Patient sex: M
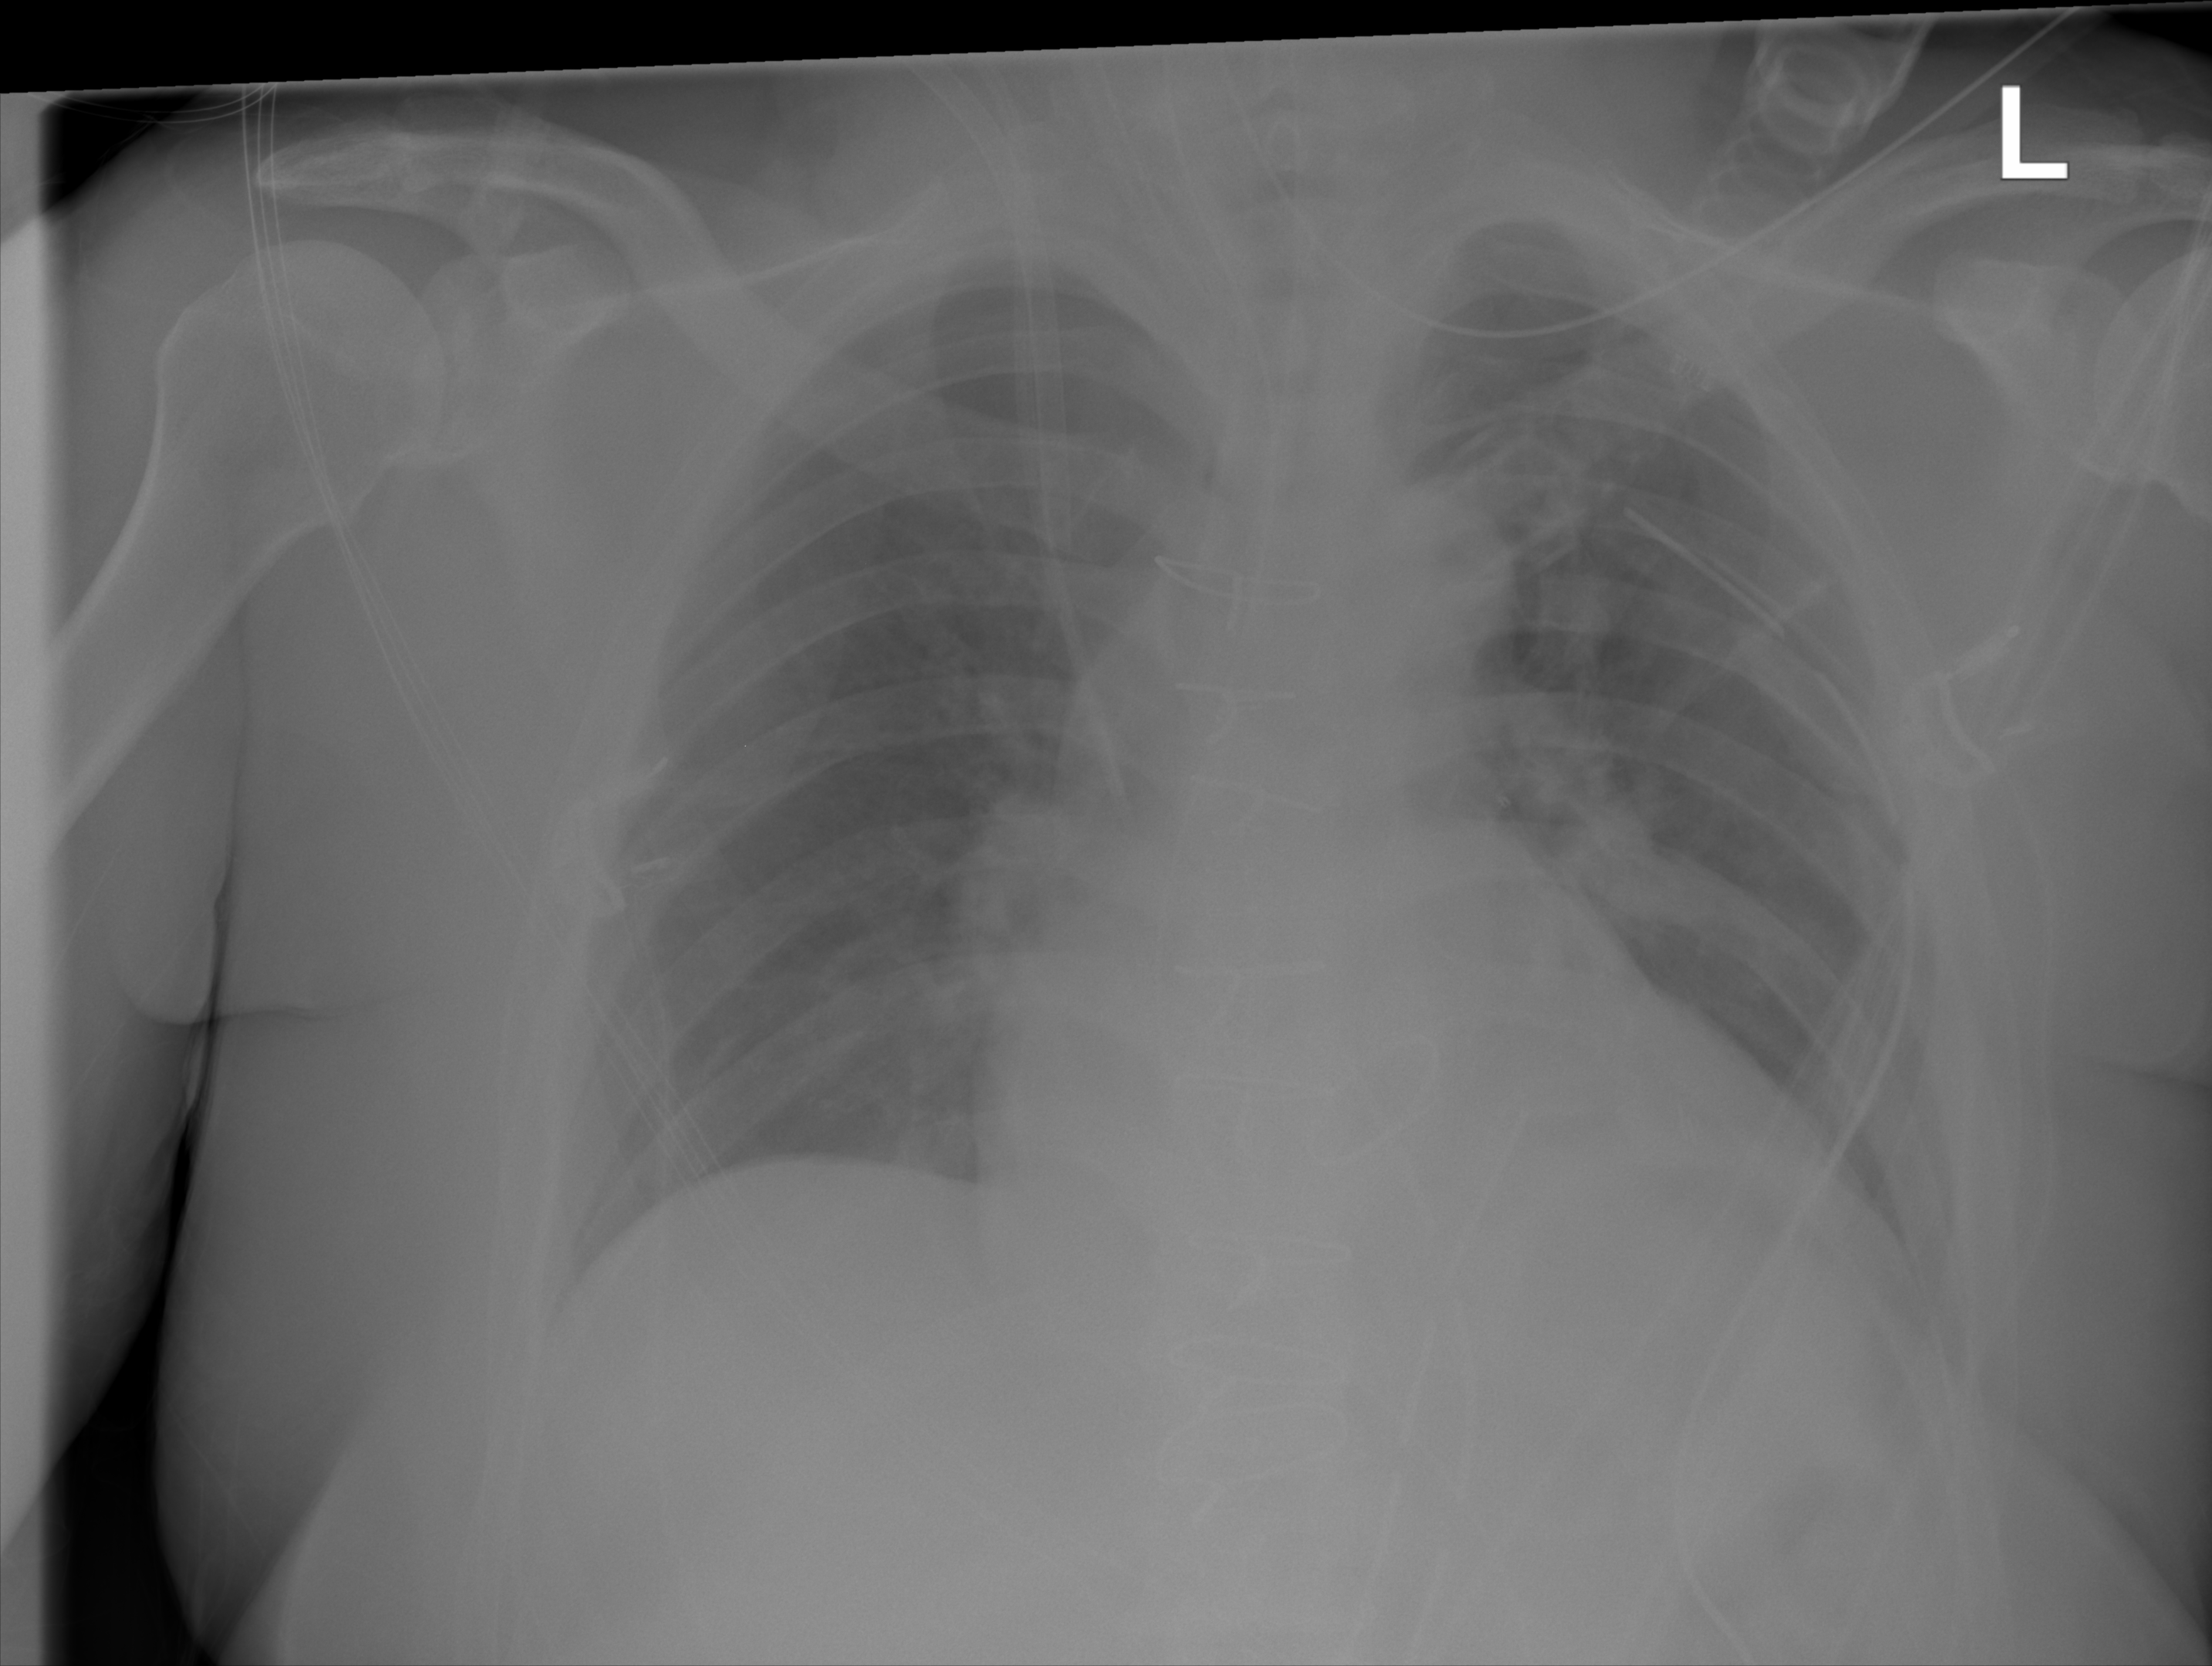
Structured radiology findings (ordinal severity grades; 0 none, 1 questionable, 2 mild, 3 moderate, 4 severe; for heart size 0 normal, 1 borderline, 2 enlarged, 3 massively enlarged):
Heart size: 0
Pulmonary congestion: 0
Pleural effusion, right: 0
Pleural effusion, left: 0
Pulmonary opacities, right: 0
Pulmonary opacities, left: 0
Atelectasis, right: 0
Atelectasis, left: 2